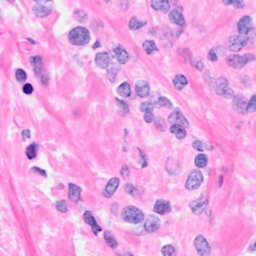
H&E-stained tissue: Breast